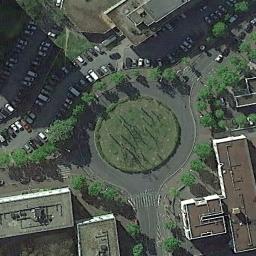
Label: roundabout